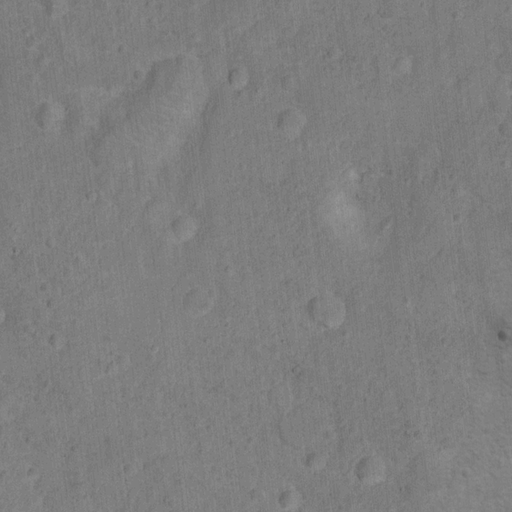
Classes present: Background